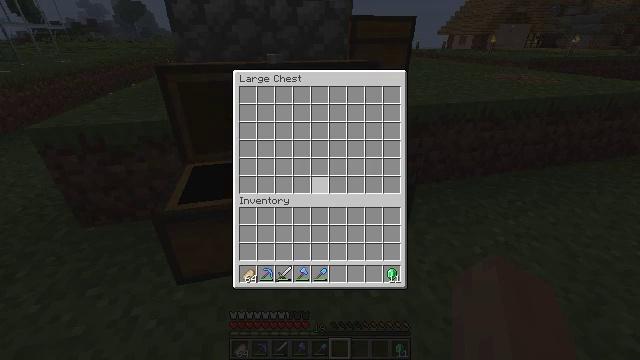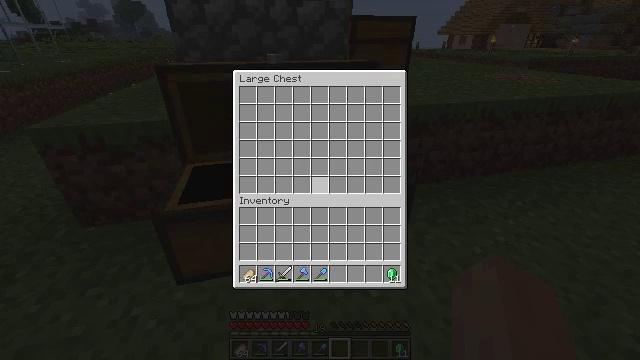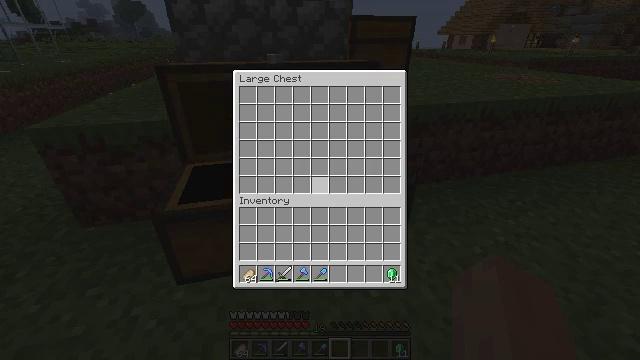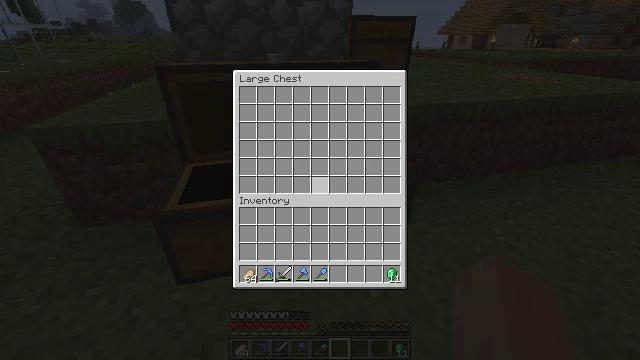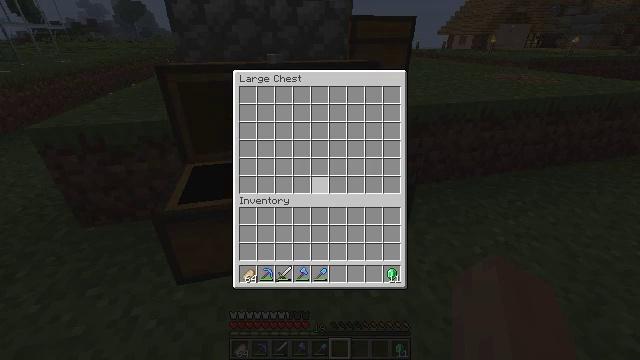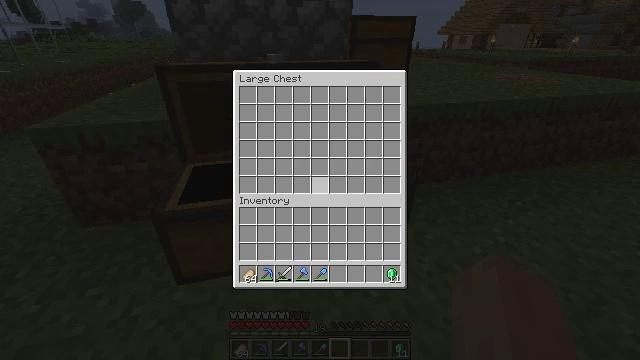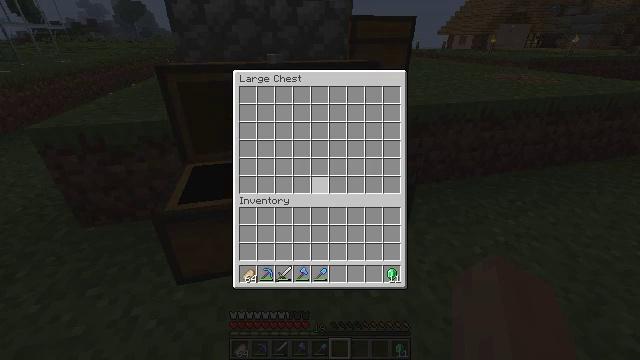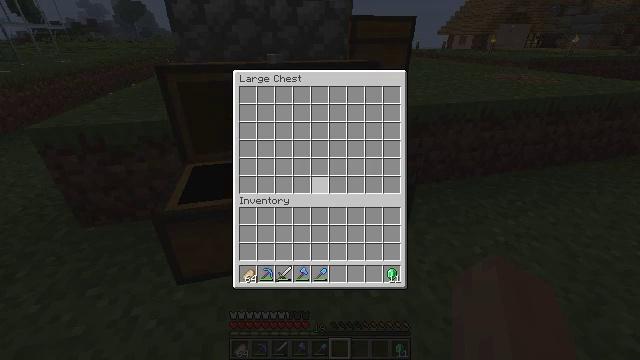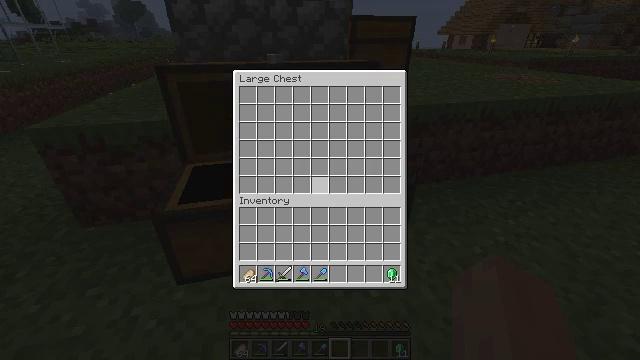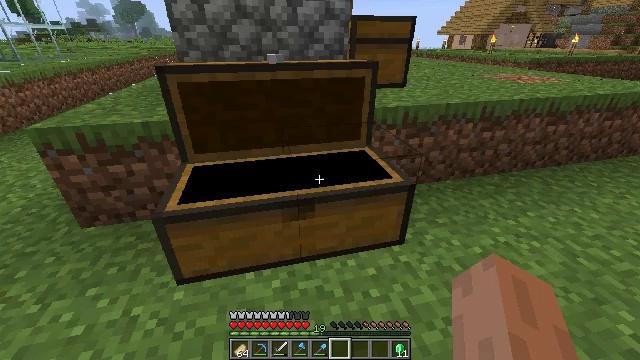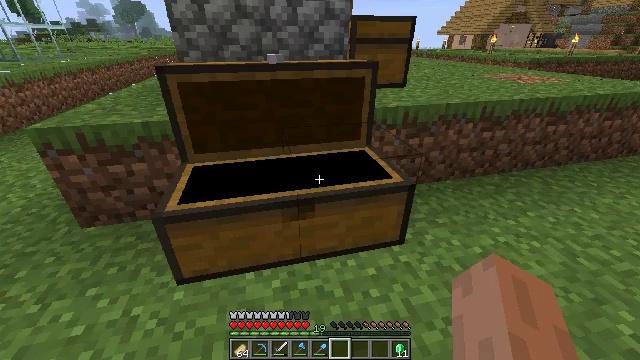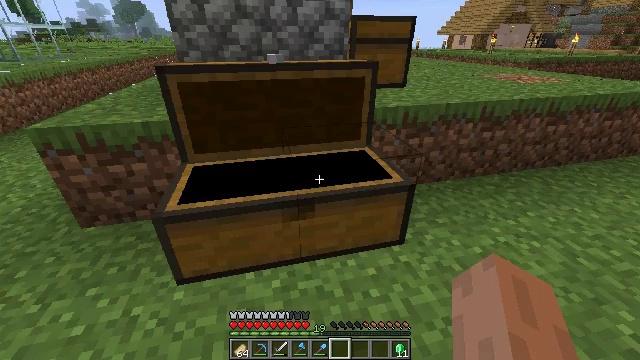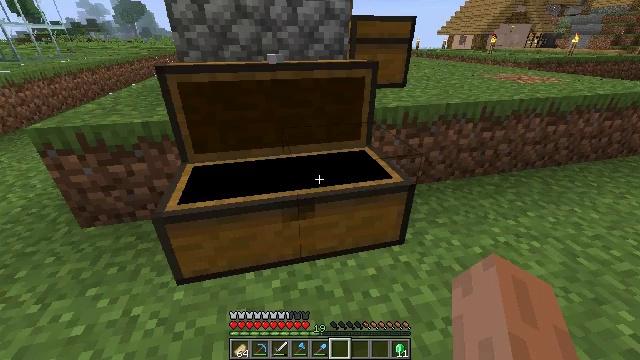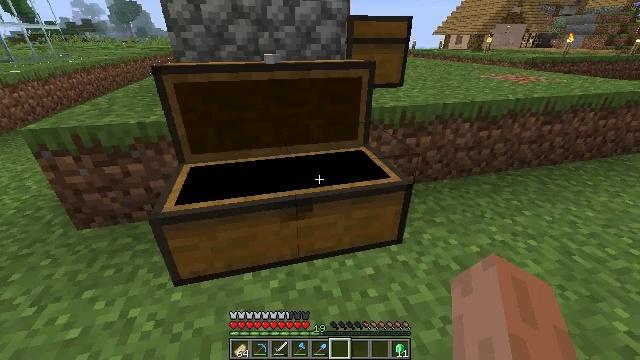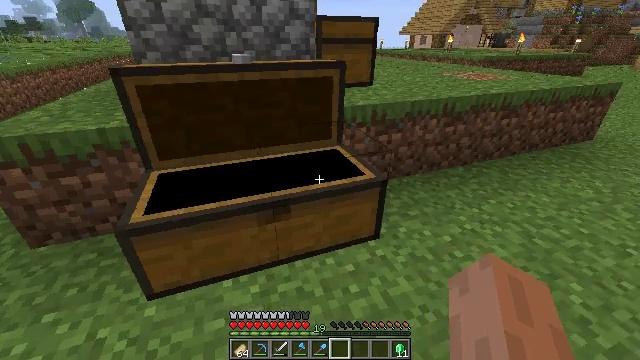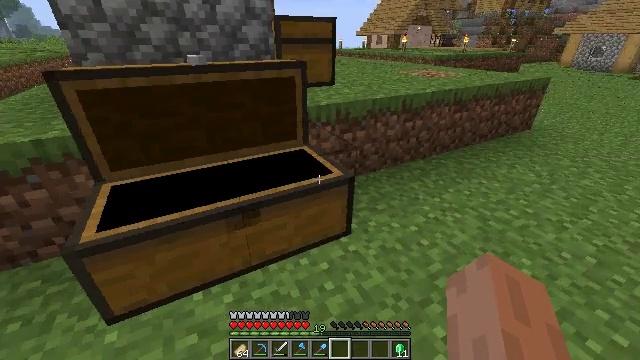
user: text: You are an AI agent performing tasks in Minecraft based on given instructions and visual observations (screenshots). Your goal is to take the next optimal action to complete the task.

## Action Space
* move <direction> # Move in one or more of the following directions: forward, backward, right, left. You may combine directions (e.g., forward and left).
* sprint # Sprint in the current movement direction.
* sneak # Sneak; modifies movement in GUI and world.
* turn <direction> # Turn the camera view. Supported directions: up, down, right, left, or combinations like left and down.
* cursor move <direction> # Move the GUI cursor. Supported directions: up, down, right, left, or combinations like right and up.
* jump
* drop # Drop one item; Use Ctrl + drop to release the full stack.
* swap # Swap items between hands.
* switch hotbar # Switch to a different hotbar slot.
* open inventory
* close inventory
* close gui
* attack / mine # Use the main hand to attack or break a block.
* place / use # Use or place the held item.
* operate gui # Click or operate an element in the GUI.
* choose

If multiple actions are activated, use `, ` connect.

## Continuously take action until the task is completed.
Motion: motion action
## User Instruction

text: Collect the anvil after mining.
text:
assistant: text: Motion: no_op
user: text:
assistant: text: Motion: no_op
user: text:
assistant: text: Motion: no_op
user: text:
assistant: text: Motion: no_op
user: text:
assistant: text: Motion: no_op
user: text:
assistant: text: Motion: no_op
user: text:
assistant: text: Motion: no_op
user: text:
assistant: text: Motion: no_op
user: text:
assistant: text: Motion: no_op
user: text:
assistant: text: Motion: no_op
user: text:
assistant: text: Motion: close gui
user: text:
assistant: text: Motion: no_op
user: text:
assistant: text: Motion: no_op
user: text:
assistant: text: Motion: no_op
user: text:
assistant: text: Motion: turn right
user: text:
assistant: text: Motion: turn right
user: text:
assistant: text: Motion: turn right
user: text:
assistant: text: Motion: turn right and up
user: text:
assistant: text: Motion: turn right and up
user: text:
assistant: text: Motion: turn right
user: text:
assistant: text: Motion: move forward, turn right
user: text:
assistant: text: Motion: move forward, turn right
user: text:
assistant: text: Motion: move forward
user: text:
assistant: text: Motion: move forward
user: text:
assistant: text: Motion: move forward
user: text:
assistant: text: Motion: move forward, sprint
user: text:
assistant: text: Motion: move forward, sprint
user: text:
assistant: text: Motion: move forward, sprint, turn right
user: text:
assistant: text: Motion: move forward, sprint, turn right and up
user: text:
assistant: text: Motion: move forward, sprint